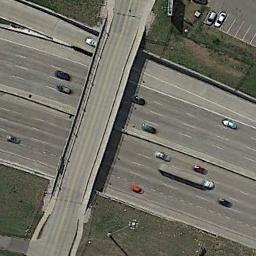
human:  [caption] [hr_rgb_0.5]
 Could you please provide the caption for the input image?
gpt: An overpass is bent into two circles .

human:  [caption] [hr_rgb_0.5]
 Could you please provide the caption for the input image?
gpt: There are many cars on the road under the overpass .

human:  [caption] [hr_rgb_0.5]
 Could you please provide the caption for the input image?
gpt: The overpass is next to the grass with some cars .

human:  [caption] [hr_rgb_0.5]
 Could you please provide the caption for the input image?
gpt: The cross-line overpass is over the roads and a parking lot is next to the overpass .

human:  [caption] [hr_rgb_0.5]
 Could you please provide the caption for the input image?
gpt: There are some green lawns beside the overpass .